Field crop: maize
Growth stage: 2
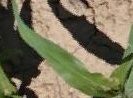
Species: maize